Interaction volume radius: 10 \u00c5
Interaction volume height: 10 \u00c5
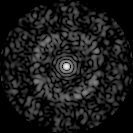
Disorder parameter: 0.8494